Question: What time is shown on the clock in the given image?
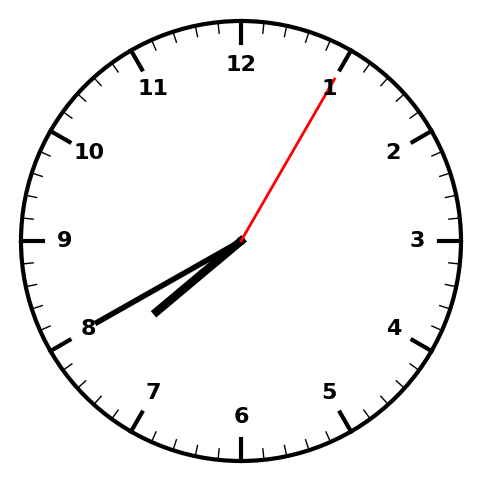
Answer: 07:40:05